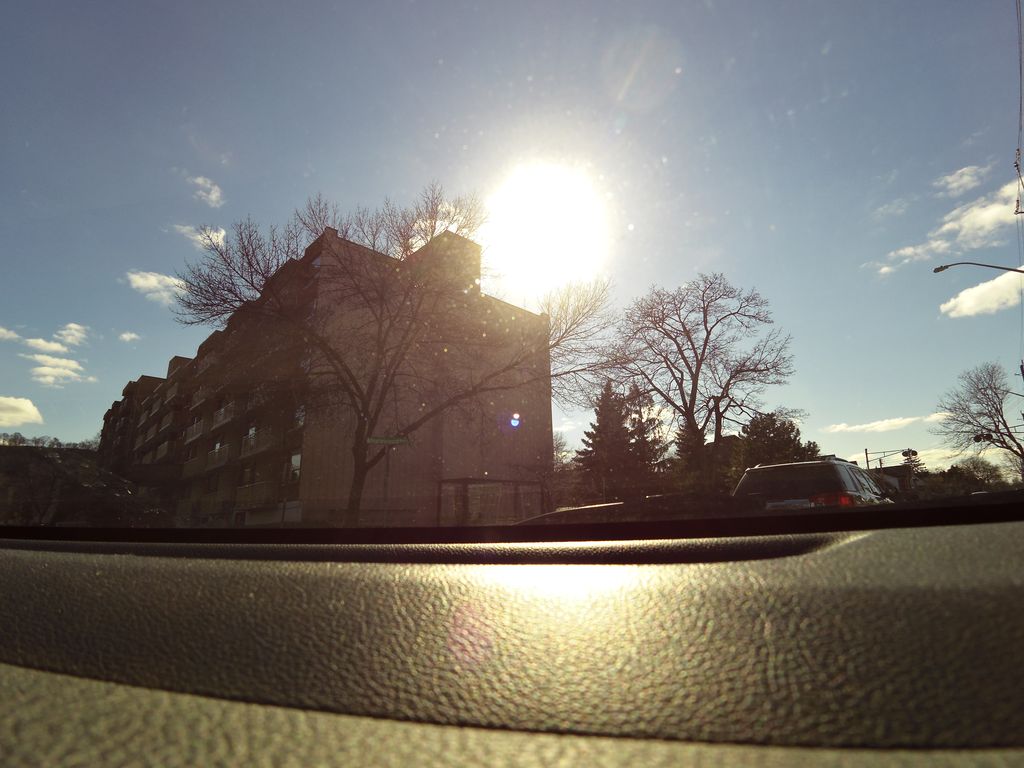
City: hamilton